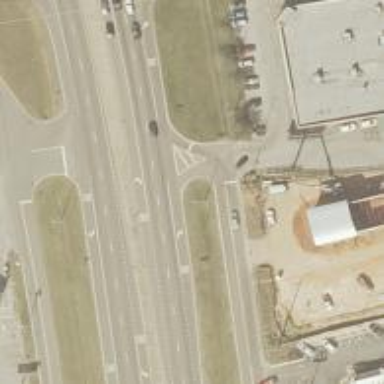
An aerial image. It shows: Trunk link highway.